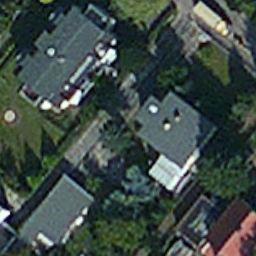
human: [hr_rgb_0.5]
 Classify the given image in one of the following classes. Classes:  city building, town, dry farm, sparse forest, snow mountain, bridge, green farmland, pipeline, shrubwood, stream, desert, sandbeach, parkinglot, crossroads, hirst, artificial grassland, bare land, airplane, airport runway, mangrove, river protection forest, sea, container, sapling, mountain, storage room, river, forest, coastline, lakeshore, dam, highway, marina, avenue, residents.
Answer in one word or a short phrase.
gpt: residents